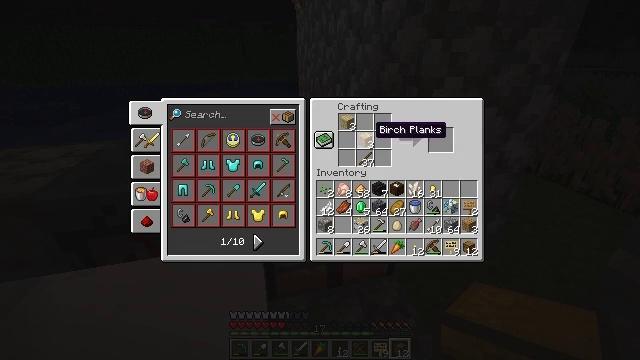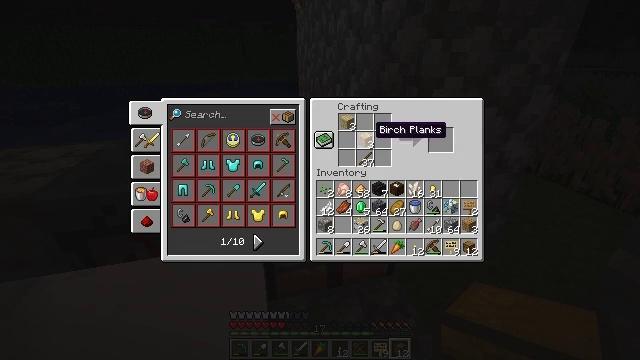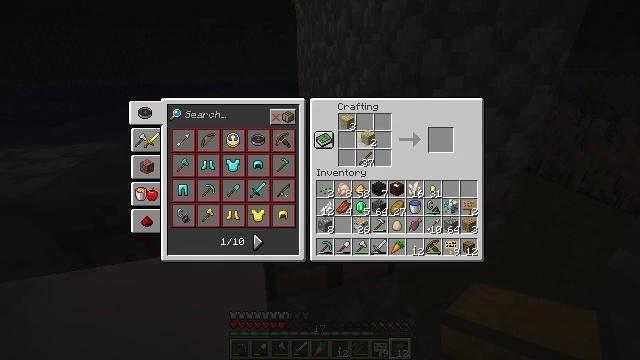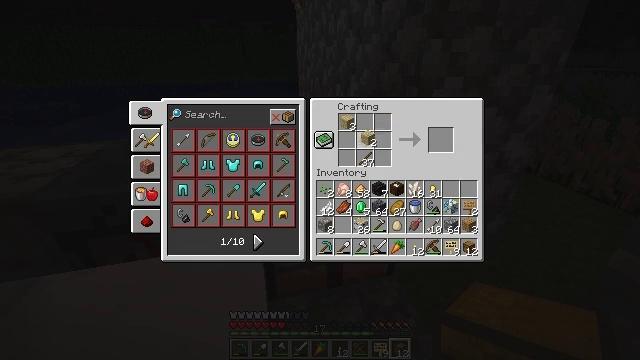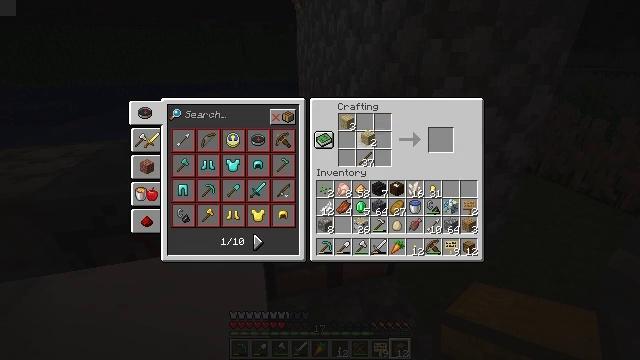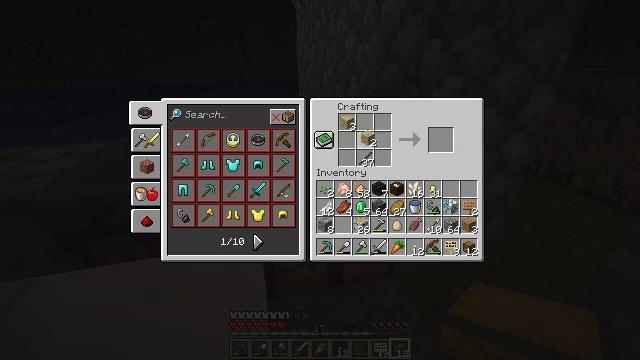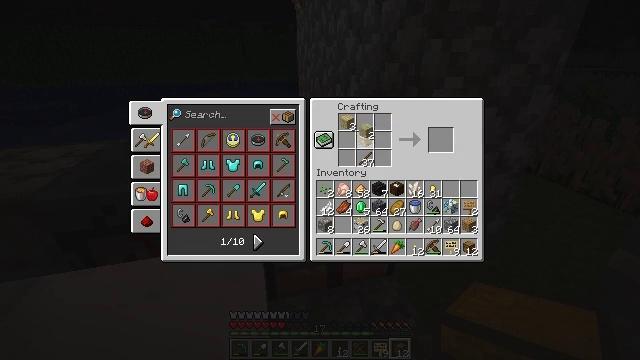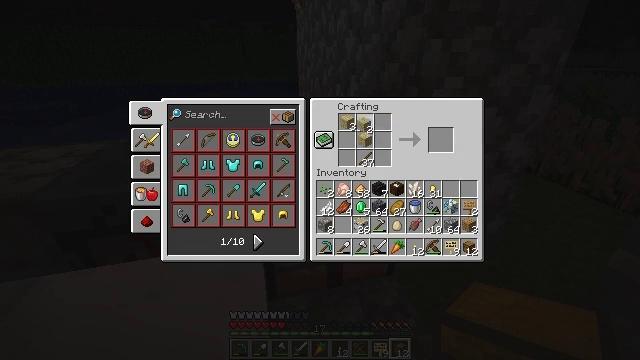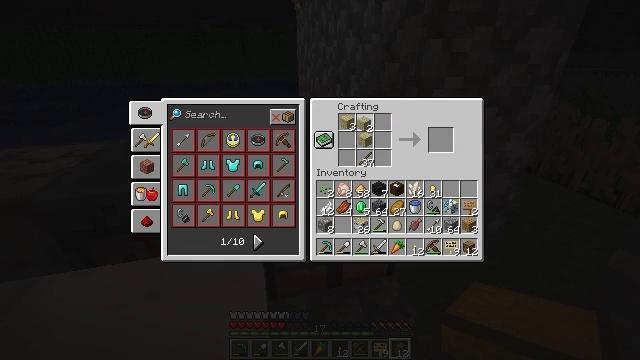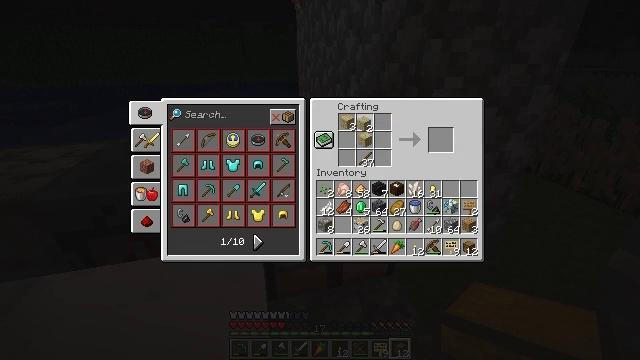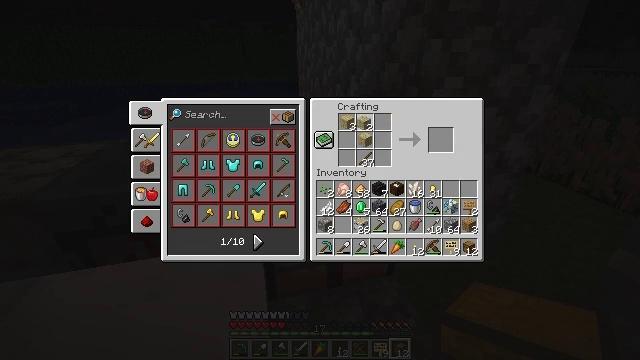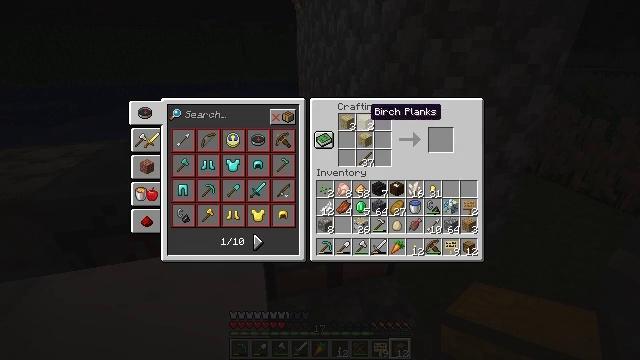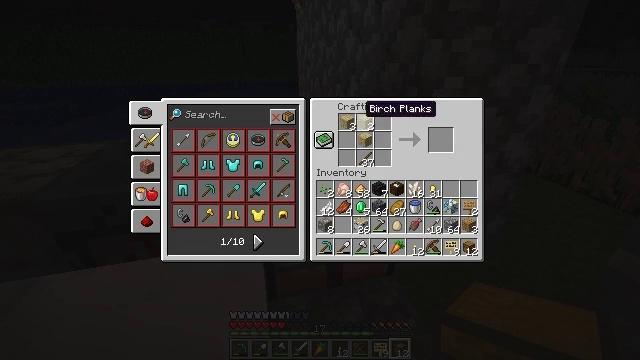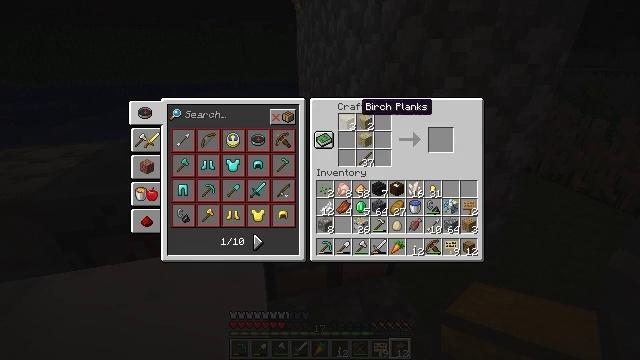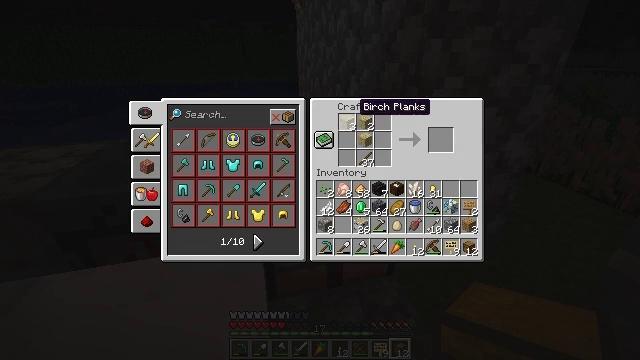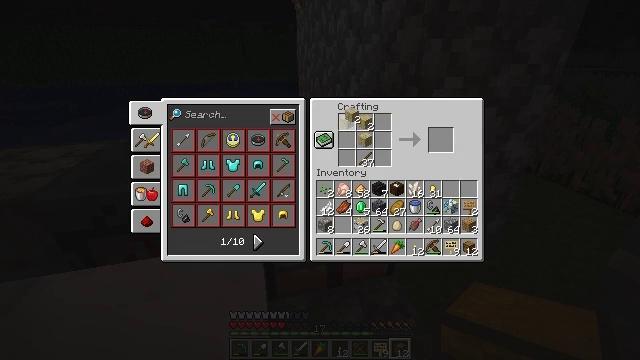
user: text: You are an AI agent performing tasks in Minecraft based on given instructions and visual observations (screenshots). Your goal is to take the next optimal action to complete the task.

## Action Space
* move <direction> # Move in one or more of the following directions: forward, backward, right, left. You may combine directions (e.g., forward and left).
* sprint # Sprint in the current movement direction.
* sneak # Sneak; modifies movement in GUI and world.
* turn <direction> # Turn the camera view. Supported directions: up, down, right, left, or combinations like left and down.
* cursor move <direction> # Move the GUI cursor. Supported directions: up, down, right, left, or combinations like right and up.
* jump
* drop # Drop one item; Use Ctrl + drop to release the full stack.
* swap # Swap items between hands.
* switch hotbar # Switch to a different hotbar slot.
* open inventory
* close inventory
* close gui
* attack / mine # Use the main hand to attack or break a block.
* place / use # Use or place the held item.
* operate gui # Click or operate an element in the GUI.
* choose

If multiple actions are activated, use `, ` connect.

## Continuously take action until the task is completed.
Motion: motion action
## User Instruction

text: Combine birch planks and sticks to make a birch sign.
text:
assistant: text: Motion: no_op
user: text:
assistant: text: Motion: choose
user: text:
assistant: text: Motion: choose
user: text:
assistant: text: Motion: choose
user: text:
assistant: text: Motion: no_op
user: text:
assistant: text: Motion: cursor move up
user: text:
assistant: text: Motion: no_op
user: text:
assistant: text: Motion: no_op
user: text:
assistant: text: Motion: operate gui
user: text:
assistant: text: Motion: operate gui
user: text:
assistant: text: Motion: no_op
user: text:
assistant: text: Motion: no_op
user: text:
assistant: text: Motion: no_op
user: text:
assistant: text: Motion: no_op
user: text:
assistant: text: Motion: choose
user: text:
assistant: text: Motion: choose
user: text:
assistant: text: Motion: choose
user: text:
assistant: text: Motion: no_op
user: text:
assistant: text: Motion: no_op
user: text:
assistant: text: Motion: no_op
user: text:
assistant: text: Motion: no_op
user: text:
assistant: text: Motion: no_op
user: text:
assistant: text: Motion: no_op
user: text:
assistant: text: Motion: no_op
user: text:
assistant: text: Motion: operate gui
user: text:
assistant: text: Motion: operate gui
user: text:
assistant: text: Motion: operate gui
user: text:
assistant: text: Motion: no_op
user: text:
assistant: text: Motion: no_op
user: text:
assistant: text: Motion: no_op